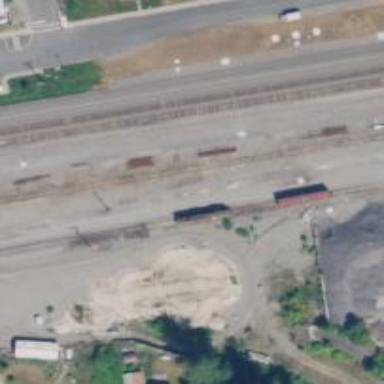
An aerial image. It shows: Railway service station.